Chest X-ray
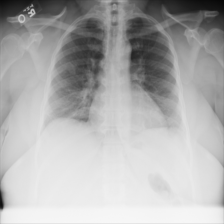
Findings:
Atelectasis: negative
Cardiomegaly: negative
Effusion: negative
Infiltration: negative
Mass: negative
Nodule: negative
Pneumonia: negative
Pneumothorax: negative
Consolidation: negative
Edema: negative
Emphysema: negative
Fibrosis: negative
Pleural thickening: negative
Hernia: negative